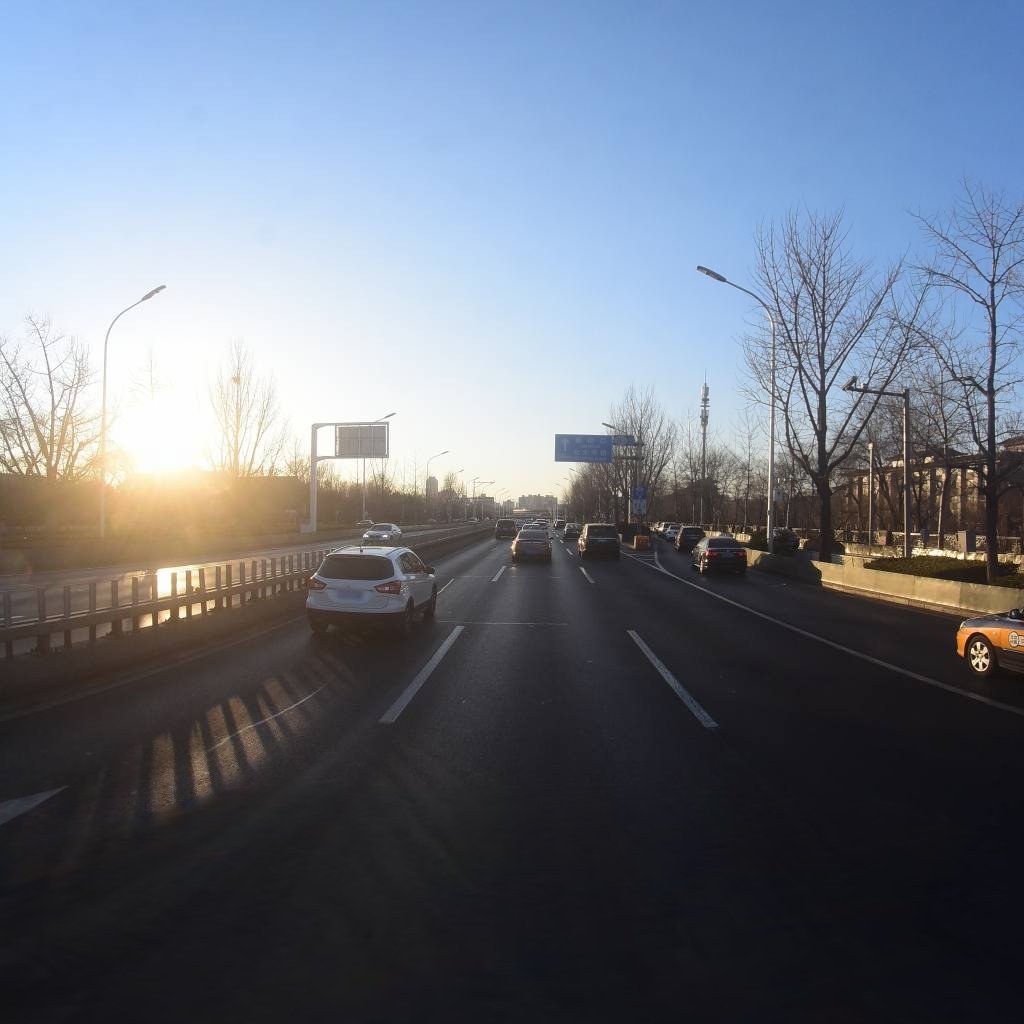
Region: Xicheng
Road damage annotations: longitudinal patch, transverse patch, longitudinal patch